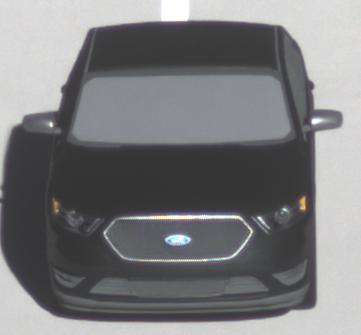
Make: Ford
Model: Taurus
Detailed model: SHO
Model produced from: 2012
Model produced until: 2019
Doors: 4
Color: black
Road condition: dry road
Daytime: morning or afternoon
Contrast: high contrast